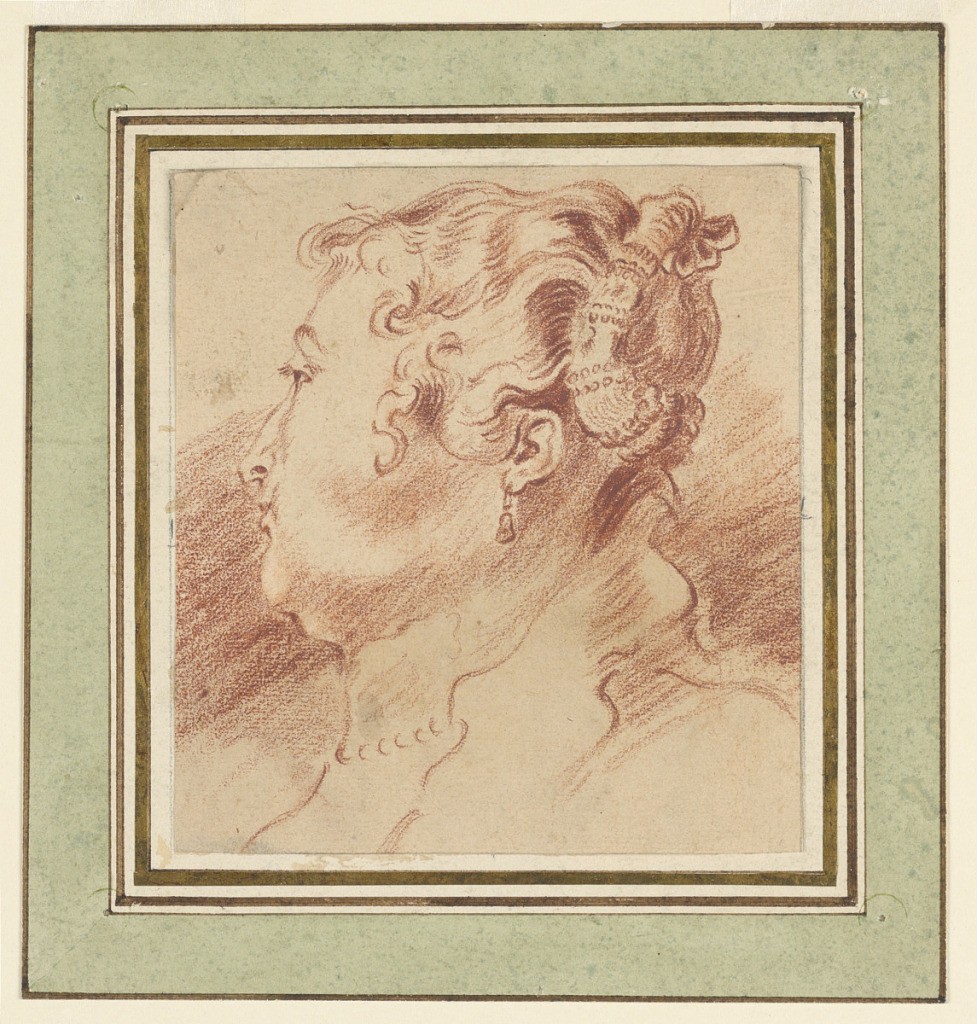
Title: Study of Woman's Head
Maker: Antoine Watteau, French, 1684–1721
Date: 1720–30
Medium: Red chalk on paper
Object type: Drawing
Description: Head, in profile, shown turned toward right shoulder.  Necklace, string of pearls, and earing indicated.